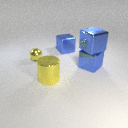
large blue metal cube in front of small yellow metal sphere